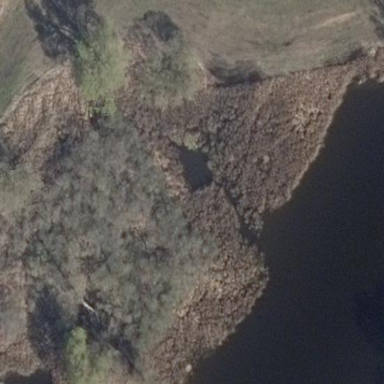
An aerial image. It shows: Reedbed in wetland area.